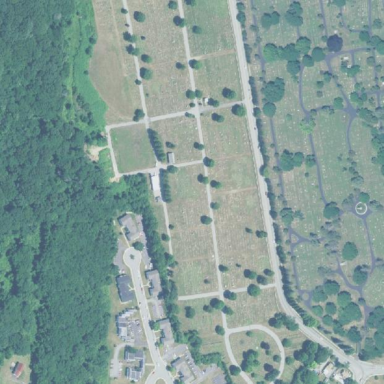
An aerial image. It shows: Cemetery area categorized as "Cemetery".